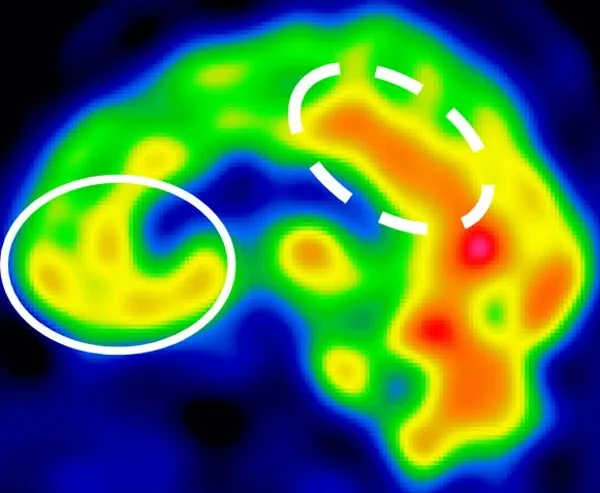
Cerebral blood flow imaged by SPECT during mania and after recovery. A; During mania, the blood flow in the orbitofrontal cortex (OFC) was low (solid-line circle), while the blood flow in the posterior cingulate cortex (PCC) was high (dashed circle).
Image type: radiology (spect)